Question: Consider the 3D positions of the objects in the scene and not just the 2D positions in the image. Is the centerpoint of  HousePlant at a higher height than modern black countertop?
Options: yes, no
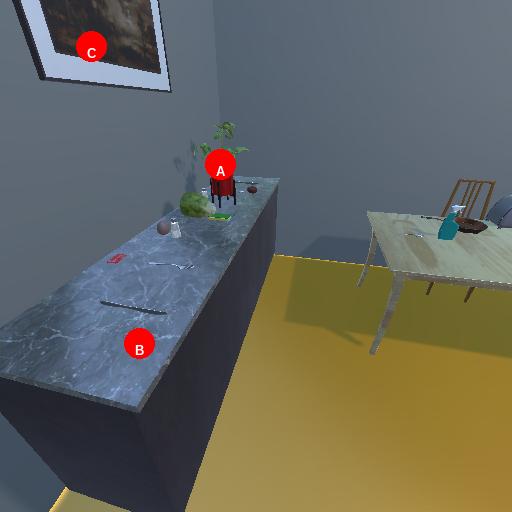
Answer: yes